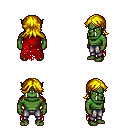
a pixel art fantasy rpg character, male body template, orc, green skin, red tattered cape, metal pants, blonde loose hair, four views (front, back, left, right), 2x2 character sprite sheet, small pixel art, hard edges, no anti-aliasing